Interaction volume radius: 5 \u00c5
Interaction volume height: 10 \u00c5
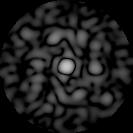
Disorder parameter: 0.8678